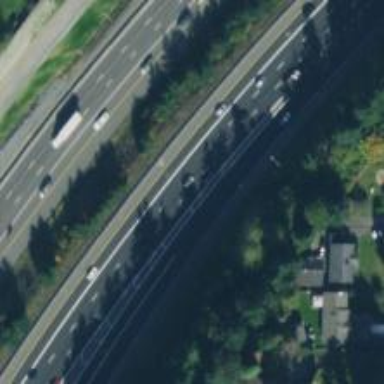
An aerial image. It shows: Motorway link.